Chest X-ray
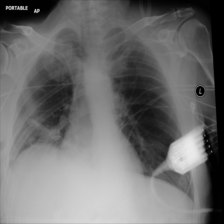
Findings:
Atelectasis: positive
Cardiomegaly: negative
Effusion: negative
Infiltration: positive
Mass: negative
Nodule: negative
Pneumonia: negative
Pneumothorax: negative
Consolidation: negative
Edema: negative
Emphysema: negative
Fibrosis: negative
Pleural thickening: negative
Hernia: negative